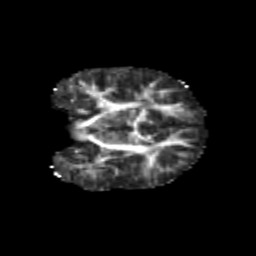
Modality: FA
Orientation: coronal
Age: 6
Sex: male
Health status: healthy